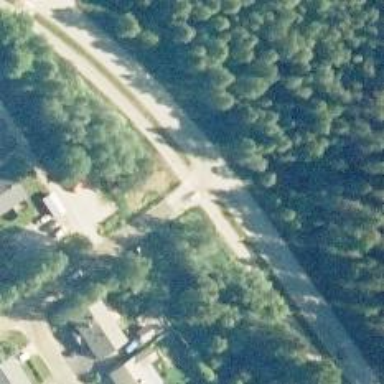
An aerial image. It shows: Marked crossing on the road.